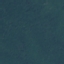
Label: Forest